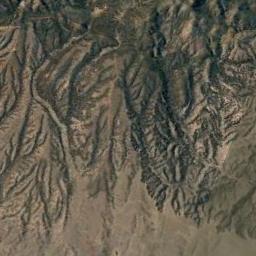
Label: mountain